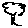
Label: tree